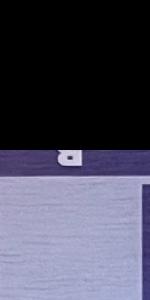
Label: Empty